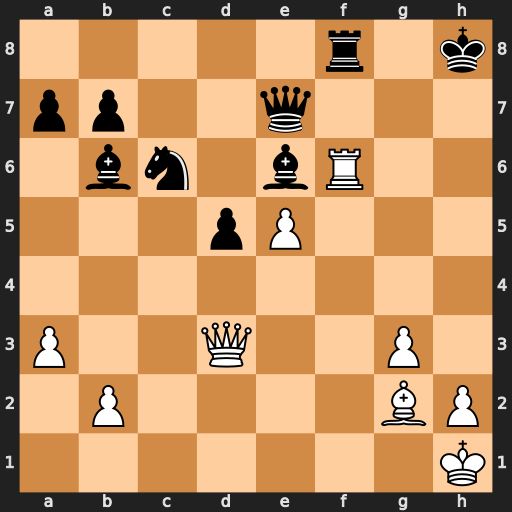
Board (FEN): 5r1k/pp2q3/1bn1bR2/3pP3/8/P2Q2P1/1P4BP/7K
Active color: w
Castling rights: -
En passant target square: -
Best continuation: Rh6+ Kg8 Qg6+ Qg7 Qxe6+